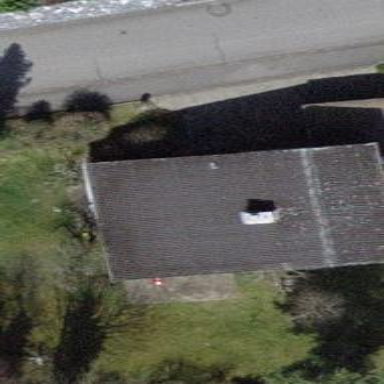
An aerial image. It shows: Simple and straightforward house.